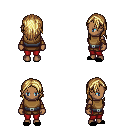
a pixel art fantasy rpg character, female body template, human, dark skin, leather chest armor, red pants, blonde long hairstyle, leather bracers, black slippers, four views (front, back, left, right), 2x2 character sprite sheet, small pixel art, hard edges, no anti-aliasing